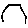
Label: hexagon